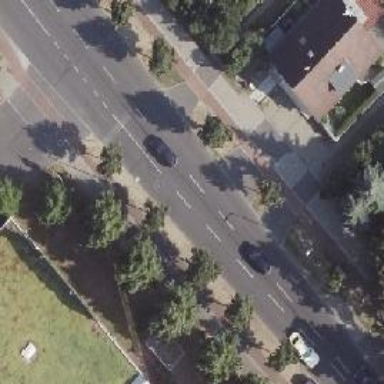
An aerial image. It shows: Tertiary road with asphalt surface and separate sidewalks on both sides. The road has lane markings.